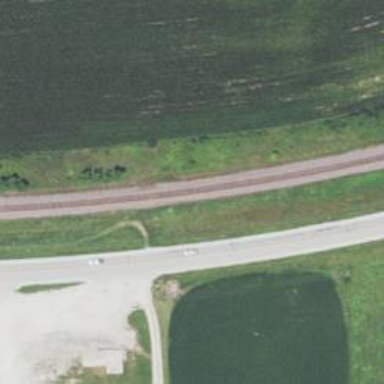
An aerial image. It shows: Railway track.